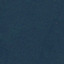
Land use / land cover class: Forest